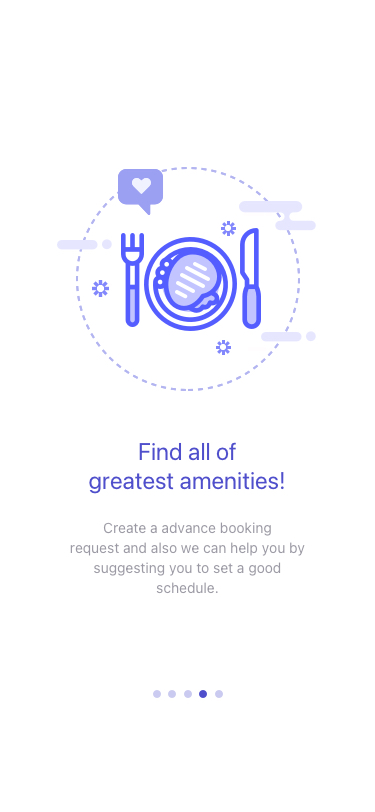
Text in this UI design:
Create a advance booking
request and also we can help you by
suggesting you to set a good
schedule.
Find all of
greatest amenities!